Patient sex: M
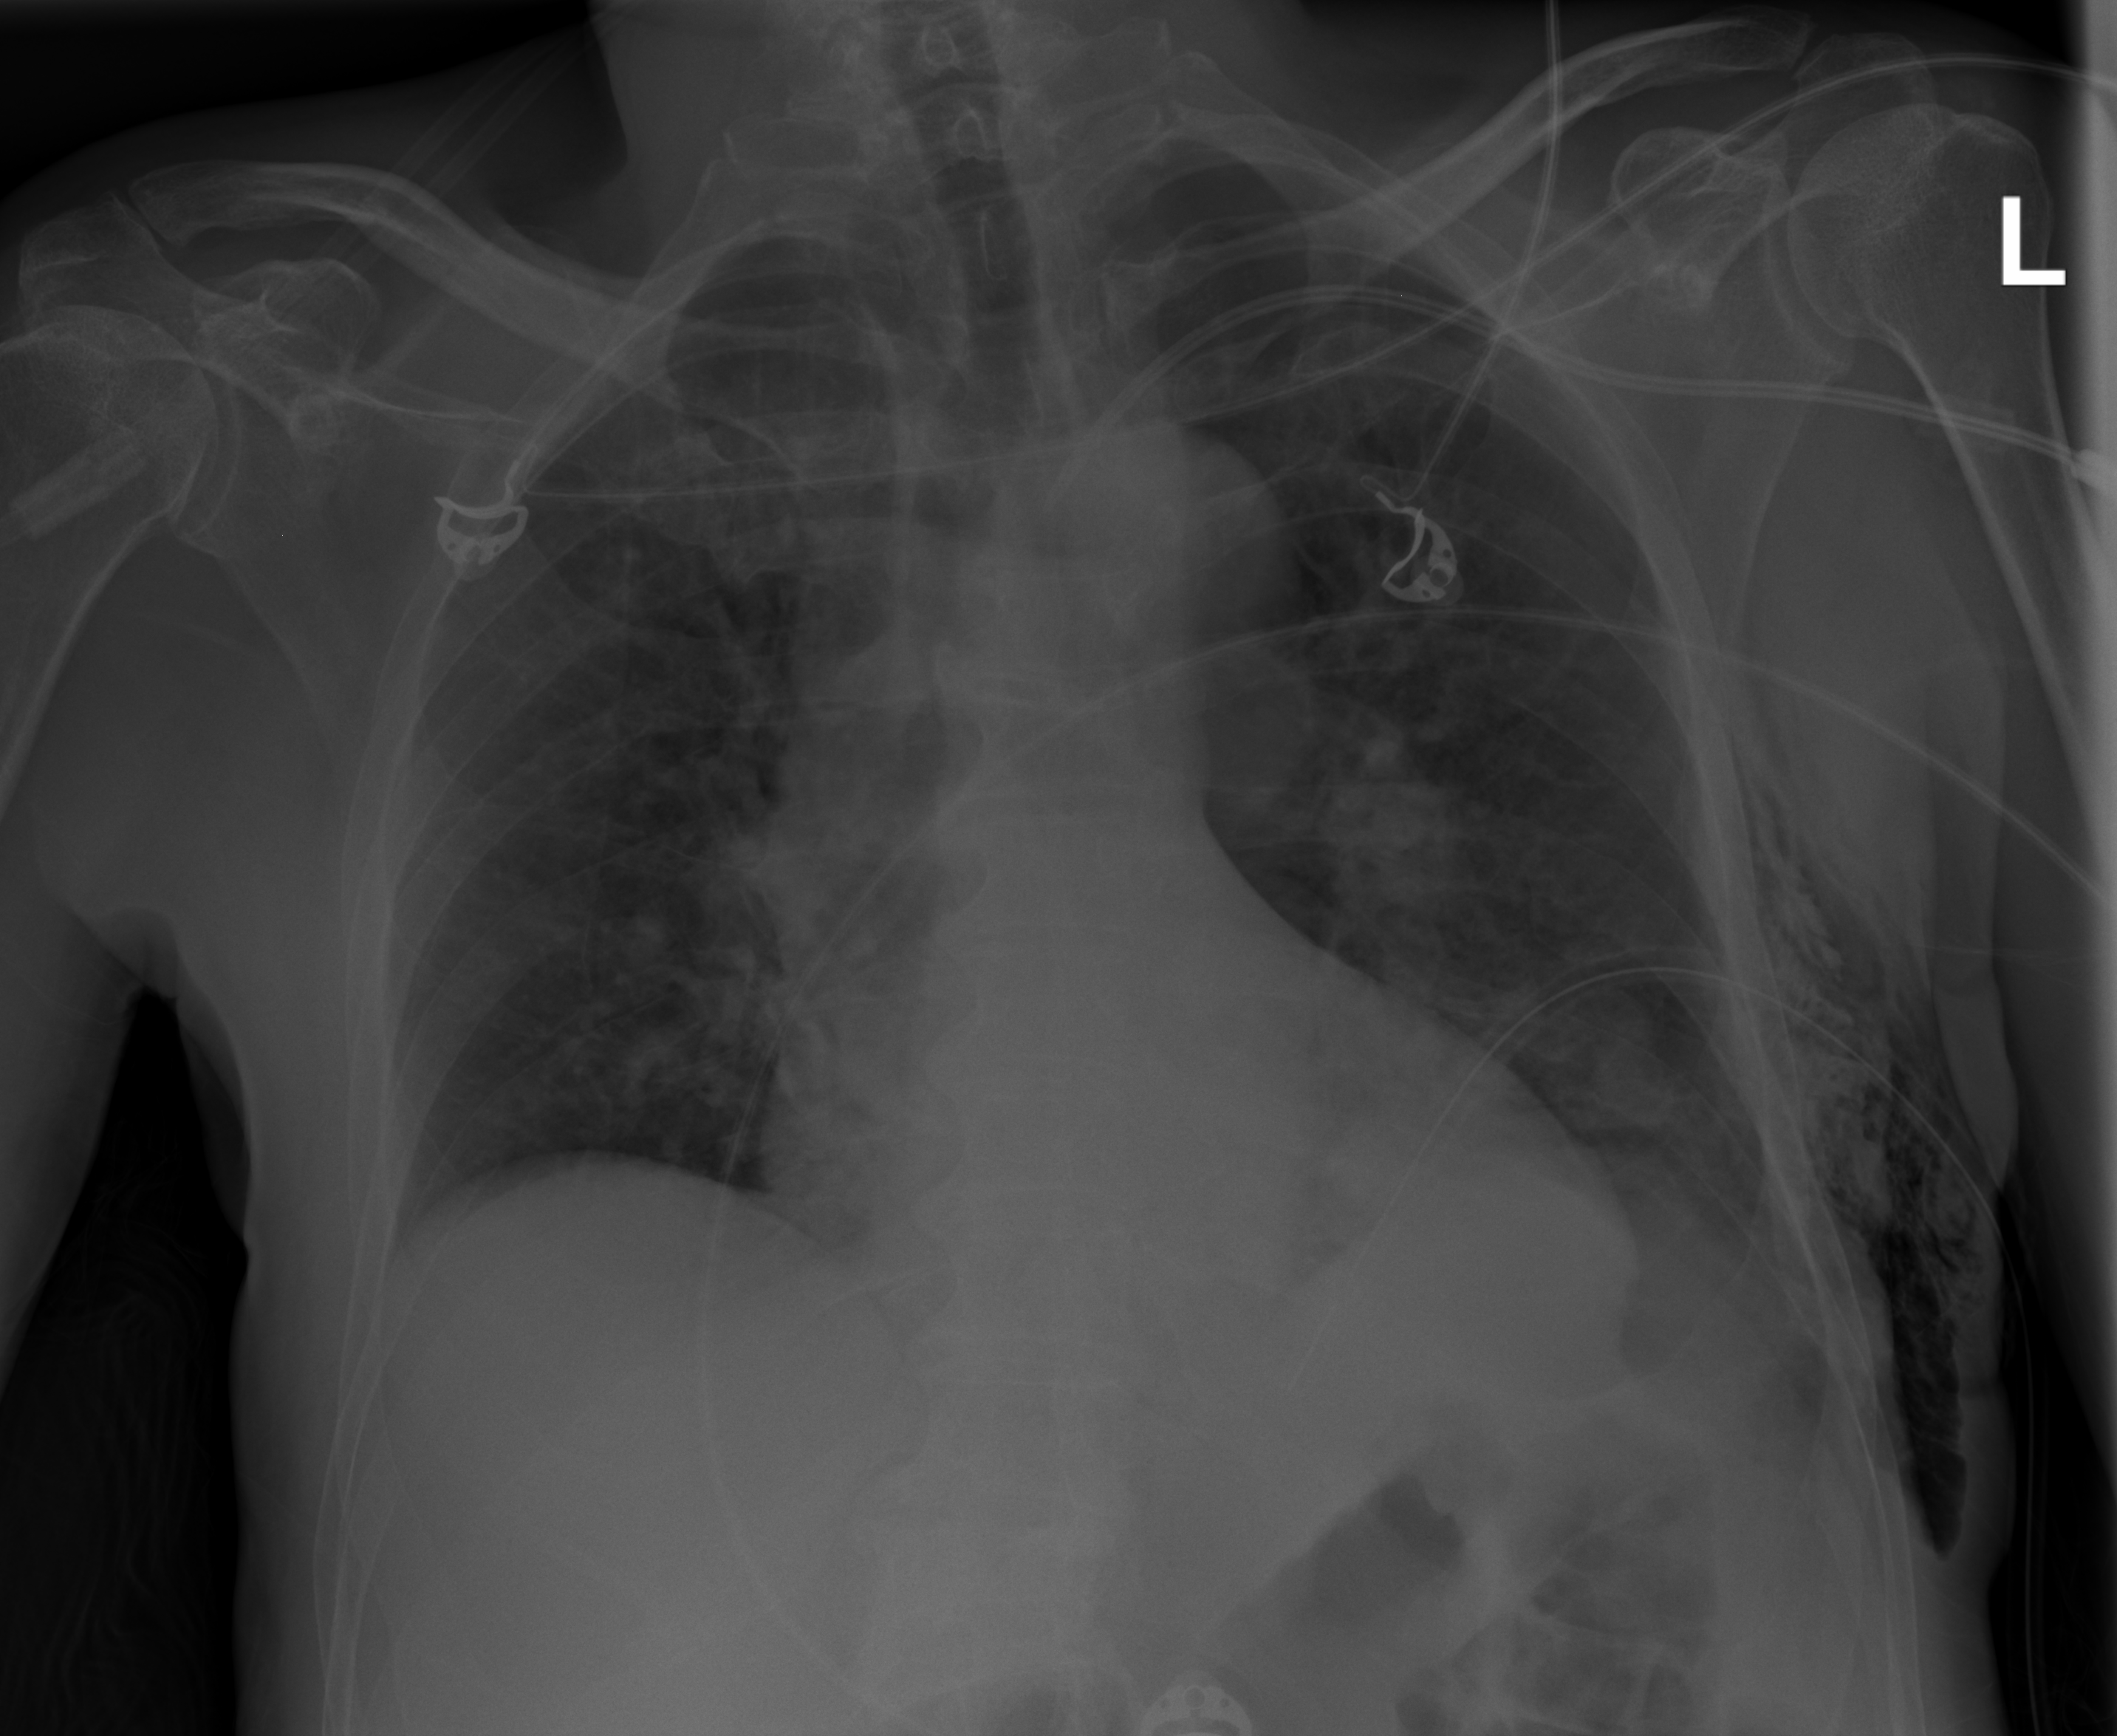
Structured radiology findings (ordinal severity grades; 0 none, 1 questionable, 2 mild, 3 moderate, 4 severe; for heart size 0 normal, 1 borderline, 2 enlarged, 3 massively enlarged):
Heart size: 0
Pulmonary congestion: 0
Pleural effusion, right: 0
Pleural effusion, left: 0
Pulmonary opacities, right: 0
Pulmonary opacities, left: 2
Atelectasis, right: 0
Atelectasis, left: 2